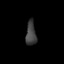
Tissue: lung
Cell type: Epithelial cells
Senescence score: 0.1635
Nuclear area (px): 253
Mean DAPI intensity: 62.581